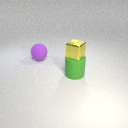
large green rubber cylinder below small yellow metal cube